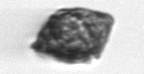
Label: Kryptoperidinium_triquetrum